Question: All the examples take an image and turn it into something else in one frame, but what if I want to create something like motion blur that requires feedback? That requires combining the results for current video frame with the filter result for the previous frame. How do I efficiently store the previous frame result so I can use it in the next frame as input?

I have tried reading various example shaders included in FilterShowCase and read the sunlakesoftware.com <URL>. I noticed GPUImage comes with a GPUImageTextureOutput and GPUImageTextureInput, but what I need to do seems to require using the same texture as both input AND output.
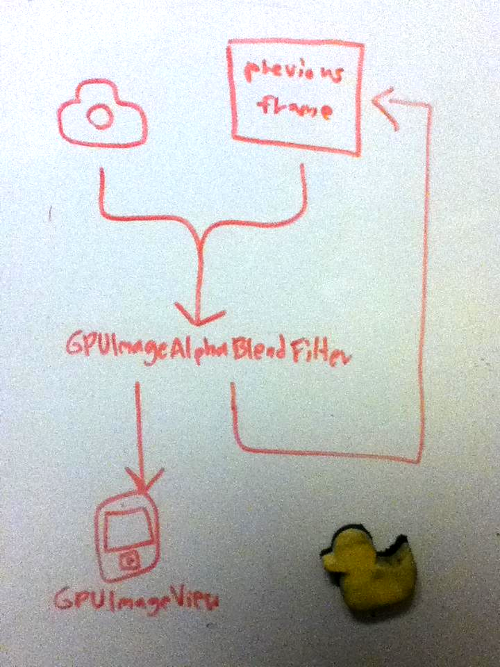
Answer: Got this to work. Turns what I thought to be "motion blur" is actually the low pass filter effect.
GPUImageLowPassFilter has code that deals with taking current and previous frame and mixing them with GPUImageDissolveBlendFilter, doing exactly that.